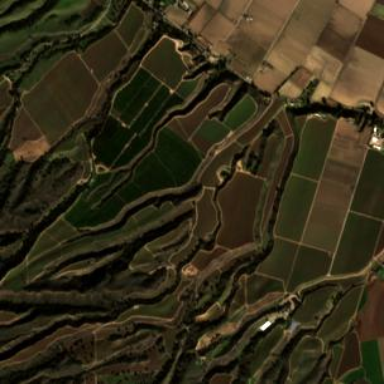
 known for its uniqueness in agriculture."